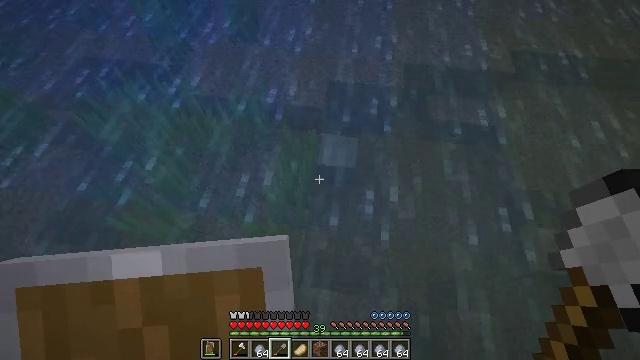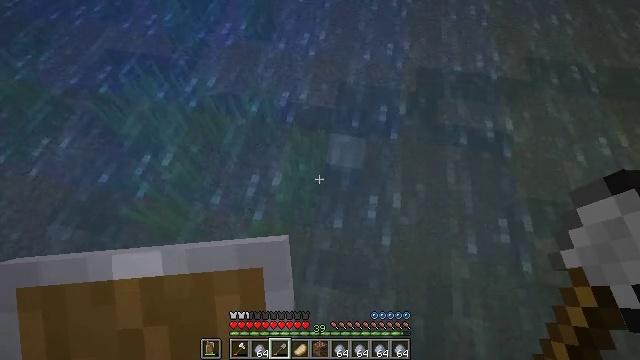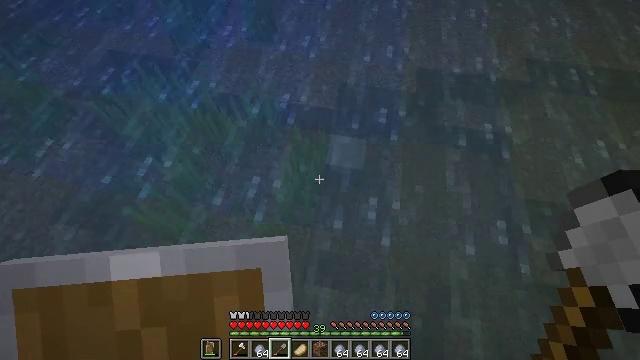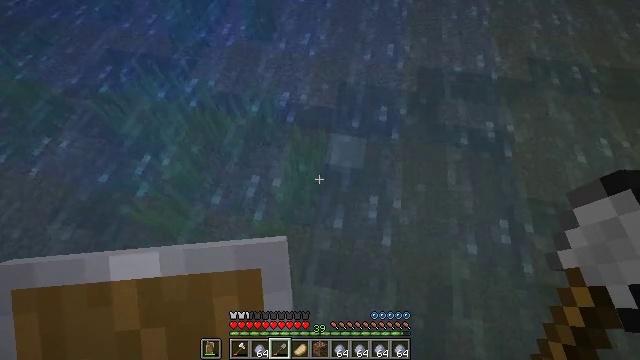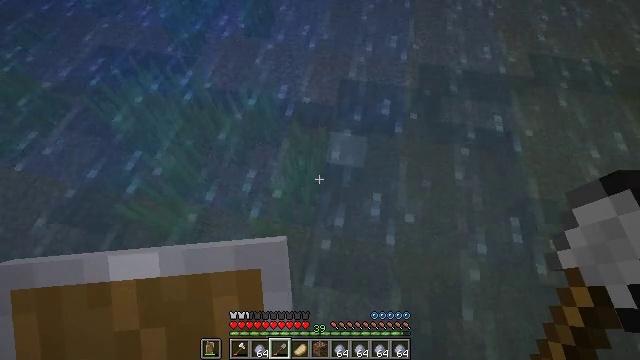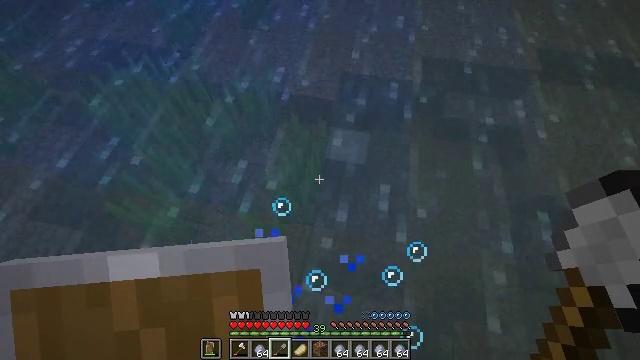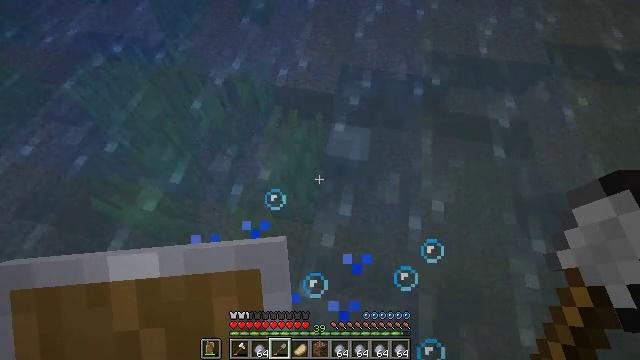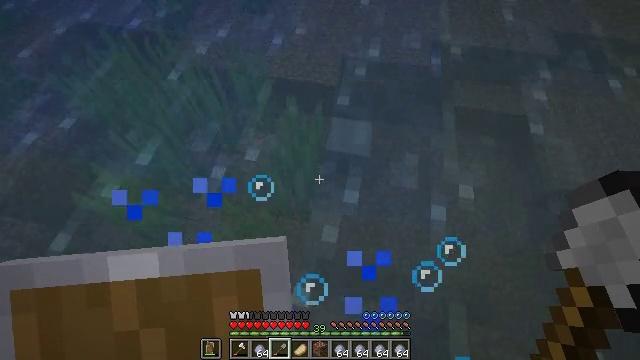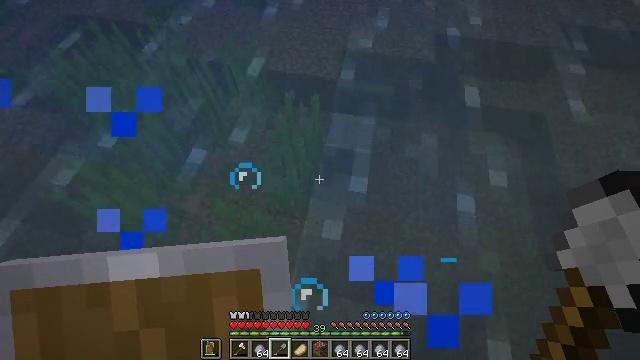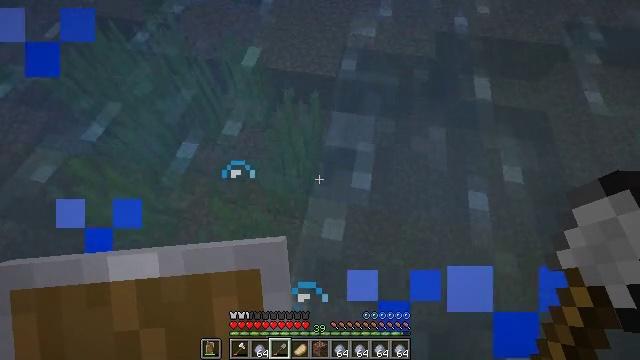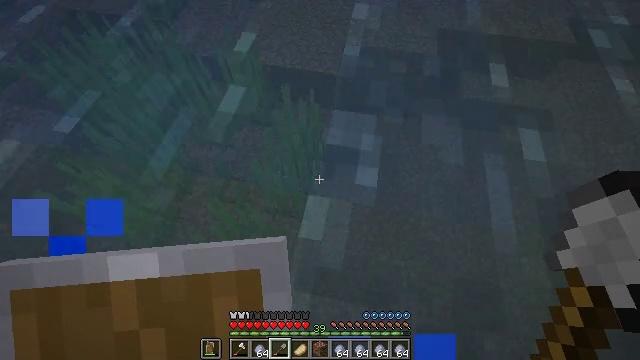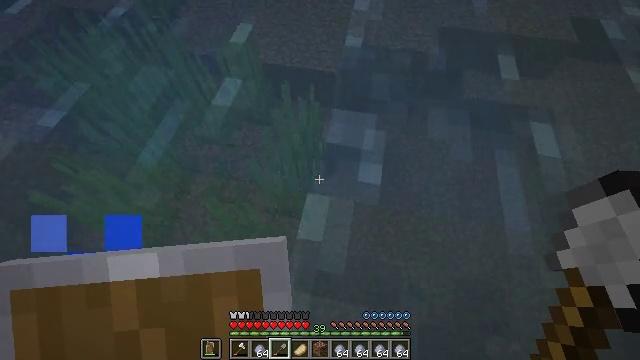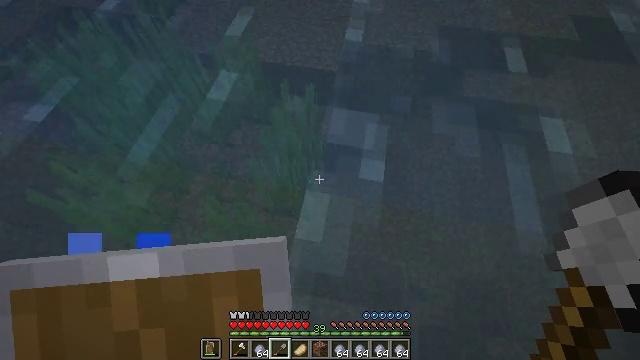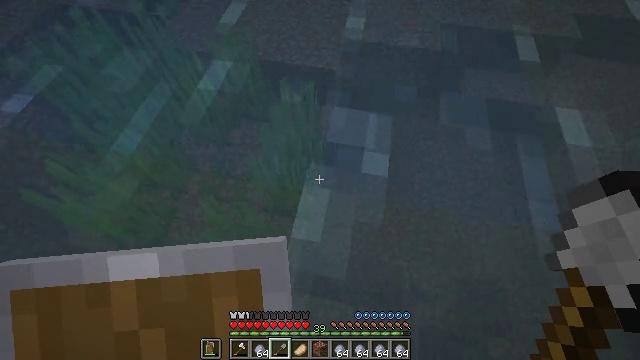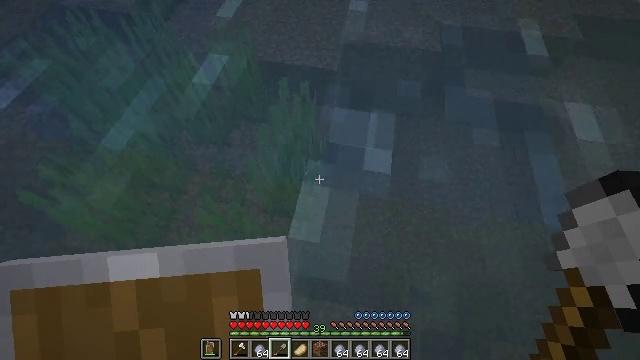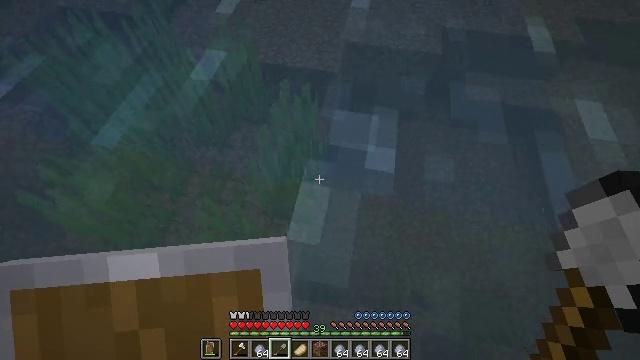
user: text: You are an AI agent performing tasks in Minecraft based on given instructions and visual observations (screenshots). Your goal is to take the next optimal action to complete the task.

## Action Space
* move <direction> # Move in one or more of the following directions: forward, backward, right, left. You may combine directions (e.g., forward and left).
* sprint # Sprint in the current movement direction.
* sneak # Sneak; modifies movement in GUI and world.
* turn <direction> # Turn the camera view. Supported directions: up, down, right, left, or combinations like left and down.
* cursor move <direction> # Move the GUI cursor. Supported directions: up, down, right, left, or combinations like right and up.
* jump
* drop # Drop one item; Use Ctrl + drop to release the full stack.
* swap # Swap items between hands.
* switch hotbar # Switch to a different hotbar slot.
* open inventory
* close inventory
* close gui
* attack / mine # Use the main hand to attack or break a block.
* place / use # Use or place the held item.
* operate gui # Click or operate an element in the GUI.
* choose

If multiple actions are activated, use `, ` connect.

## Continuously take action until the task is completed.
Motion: motion action
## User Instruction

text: Gather tall seagrass in the ocean.
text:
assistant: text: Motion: turn left, jump
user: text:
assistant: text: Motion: jump
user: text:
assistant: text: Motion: move forward, jump
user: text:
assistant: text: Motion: move forward, jump
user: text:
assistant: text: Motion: move forward, jump
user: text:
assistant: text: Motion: jump
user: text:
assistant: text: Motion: jump
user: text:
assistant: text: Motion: jump
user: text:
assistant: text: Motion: jump
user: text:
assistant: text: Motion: no_op
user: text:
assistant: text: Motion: no_op
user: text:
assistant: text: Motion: no_op
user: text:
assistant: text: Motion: no_op
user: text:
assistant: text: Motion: no_op
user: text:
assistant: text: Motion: no_op
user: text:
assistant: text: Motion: no_op
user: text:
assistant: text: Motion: no_op
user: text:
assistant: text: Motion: no_op
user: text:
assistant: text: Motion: no_op
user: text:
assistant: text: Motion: no_op
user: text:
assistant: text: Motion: no_op
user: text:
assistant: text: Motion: move forward
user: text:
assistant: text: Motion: move forward
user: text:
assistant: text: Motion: move forward
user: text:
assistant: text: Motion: move forward, jump
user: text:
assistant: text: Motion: move forward, jump
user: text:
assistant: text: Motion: move forward, jump
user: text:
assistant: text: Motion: move forward
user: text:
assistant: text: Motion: move forward
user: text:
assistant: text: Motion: move forward